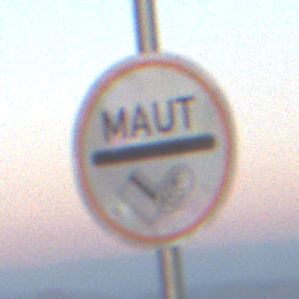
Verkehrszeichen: MautflichtigeStrecke
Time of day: SunriseSunset
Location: Outdoor (Nature)
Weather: Clear
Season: NotSpecified
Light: Natural